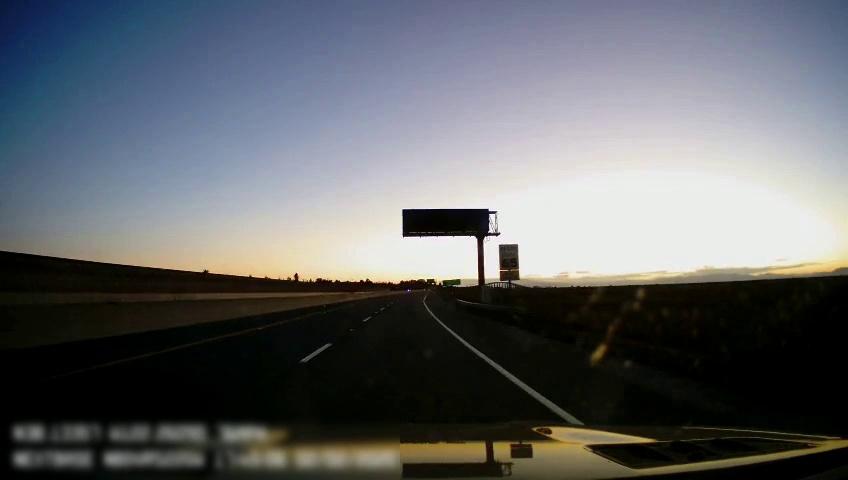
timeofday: Dusk/Dawn/Twilight
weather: Sunny
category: Drivable Space
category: Lanes | Current Lane
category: Lanes | Current Lane
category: Lanes | Alternate Lane
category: Traffic | Signs